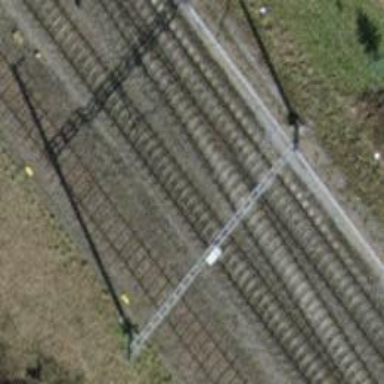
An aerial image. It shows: Rail siding with electrified tracks using contact line.